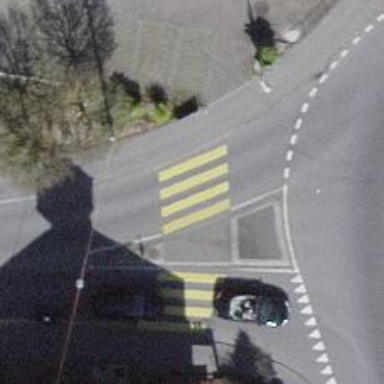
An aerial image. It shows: Uncontrolled zebra crossing with zebra markings.